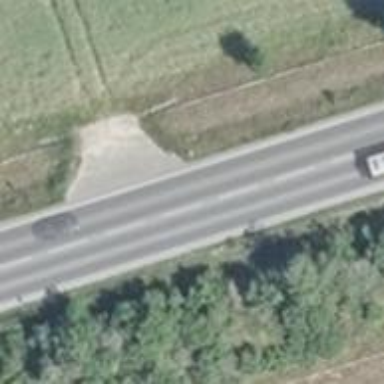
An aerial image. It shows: Tertiary road with asphalt surface.